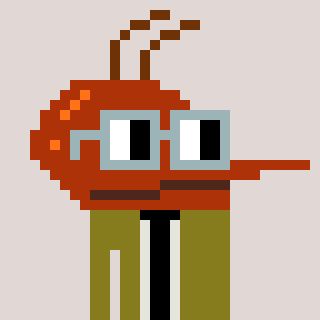
a pixel art character with square dark gray glasses, a mosquito-shaped head and a gunk-colored body on a warm background